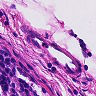
Metastatic tissue present: no